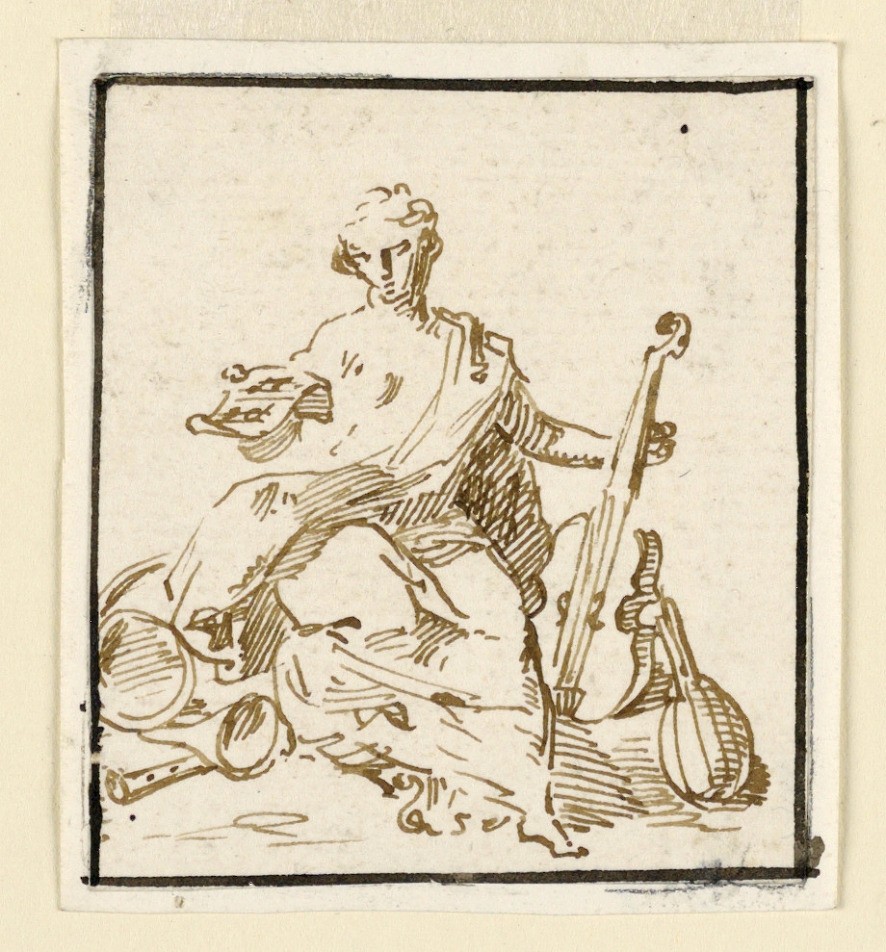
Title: Music, from a Series of Seated Muses
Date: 1750–1780
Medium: Pen and bistre on paper, mounted
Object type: Drawing
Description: Shown from the front. She carries in her right hand a sheet of paper with notes, and supports with her left hand a viola da gamba standing beside her. Lying on the soil are, at left, a horn and a flute, at right a lute. Framed by link lines.